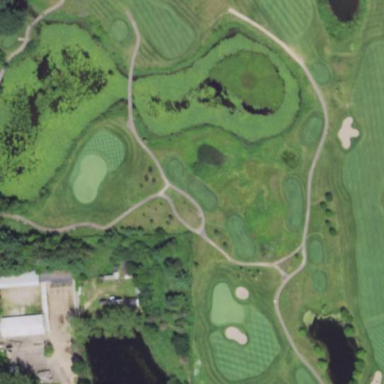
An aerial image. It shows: Area of rough grass used for golf.